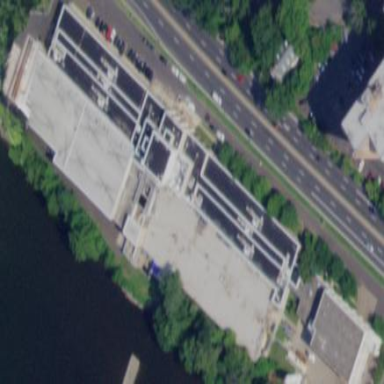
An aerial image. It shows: Building used for water works.